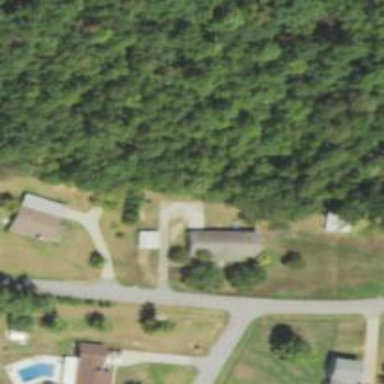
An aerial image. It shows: Driveway.